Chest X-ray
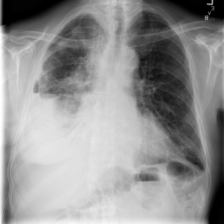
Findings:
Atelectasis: negative
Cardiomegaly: negative
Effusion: negative
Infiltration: negative
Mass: negative
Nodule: negative
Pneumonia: negative
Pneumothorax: negative
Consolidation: negative
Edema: negative
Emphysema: negative
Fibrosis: negative
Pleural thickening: negative
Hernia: negative